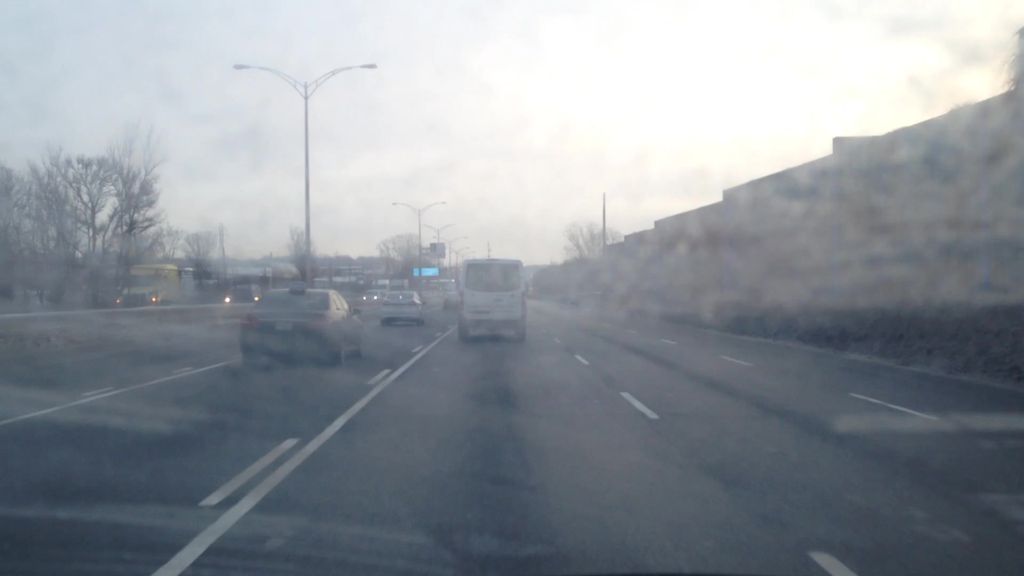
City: montreal